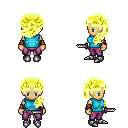
a pixel art fantasy rpg character, female body template, human, tanned skin, teal sleeveless shirt, magenta pants, gold princess hairstyle, leather bracers, metal boots, dagger, four views (front, back, left, right), 2x2 character sprite sheet, small pixel art, hard edges, no anti-aliasing